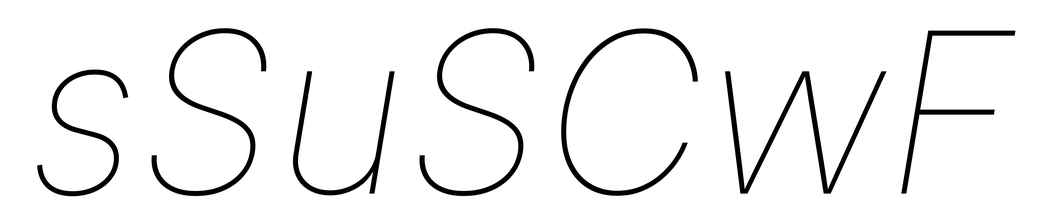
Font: Inter-Italic_Thin_Italic